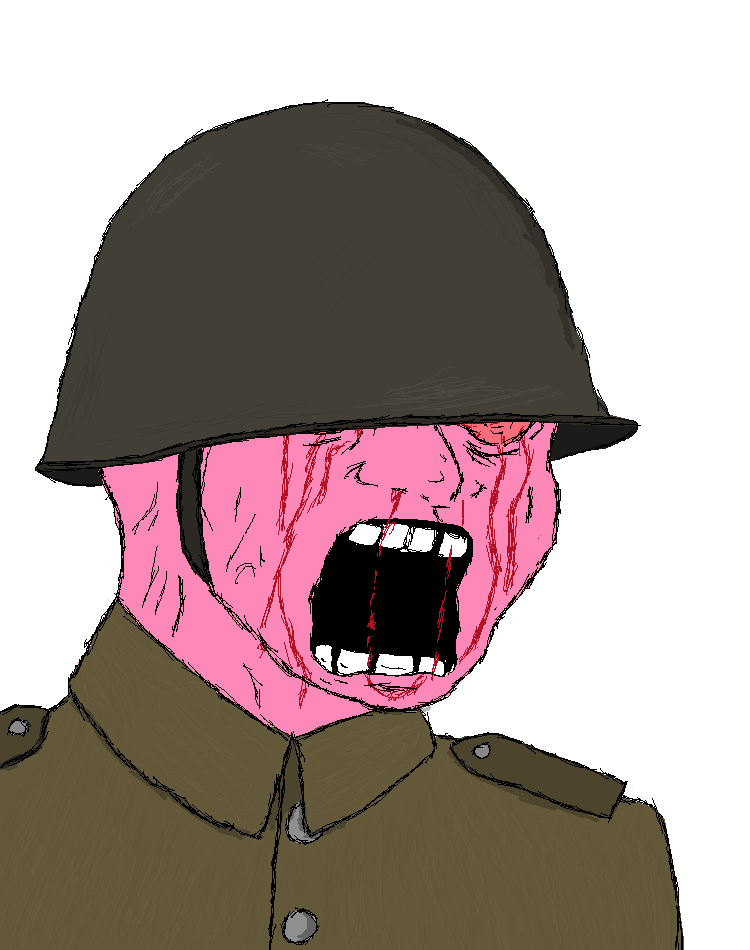
Label: 5_Rage